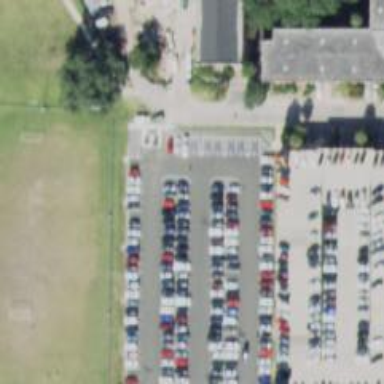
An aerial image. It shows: Parking space.